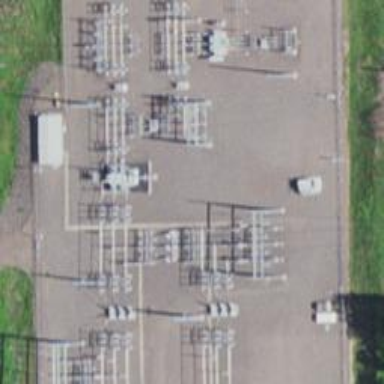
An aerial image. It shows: Switch for power supply.